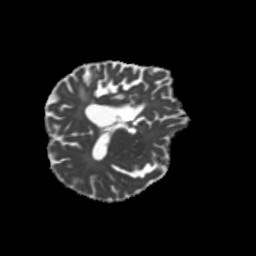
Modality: MD
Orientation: axial
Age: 70
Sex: male
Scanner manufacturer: siemens
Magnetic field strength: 3 T
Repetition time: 5.25 s
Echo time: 0.08 s